Field crop: tomato
Growth stage: 2
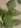
Species: solanum